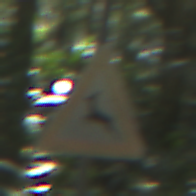
Verkehrszeichen: WildwechselRechts
Umgebung: Outdoor, Nature
Tageszeit: Midday
Wetter: Clear
Licht: Natural
Jahreszeit: NotSpecified
Kontrast: LowContrast